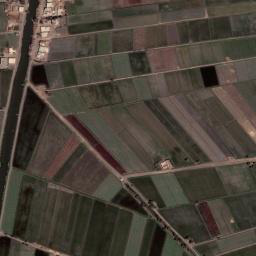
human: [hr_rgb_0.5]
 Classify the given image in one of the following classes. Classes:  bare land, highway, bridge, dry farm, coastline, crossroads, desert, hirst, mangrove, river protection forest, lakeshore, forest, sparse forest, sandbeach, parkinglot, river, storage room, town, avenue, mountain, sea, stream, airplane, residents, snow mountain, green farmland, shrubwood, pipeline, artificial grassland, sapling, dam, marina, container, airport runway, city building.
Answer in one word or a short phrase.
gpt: green farmland